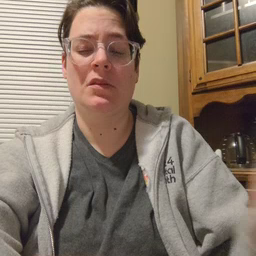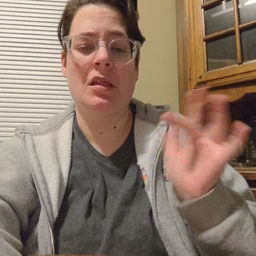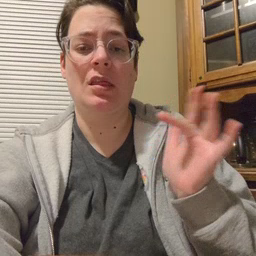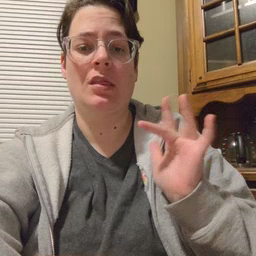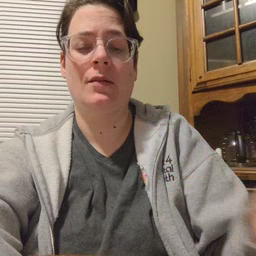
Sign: yucky